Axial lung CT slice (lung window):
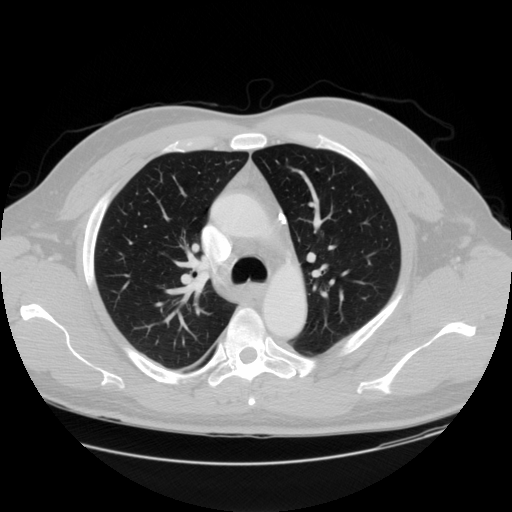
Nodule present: no